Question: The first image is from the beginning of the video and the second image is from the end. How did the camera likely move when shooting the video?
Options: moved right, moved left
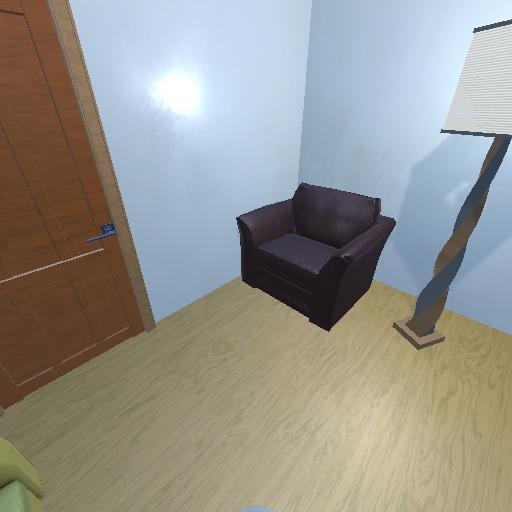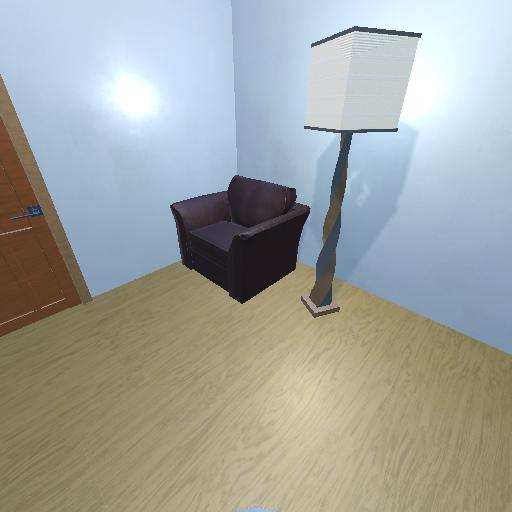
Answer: moved right